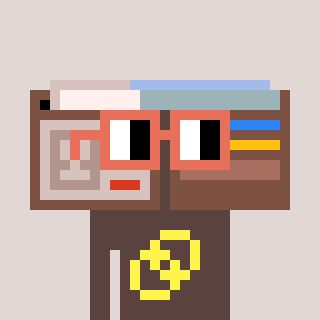
a pixel art character with square orange glasses, a wallet-shaped head and a darkbrown-colored body on a warm background